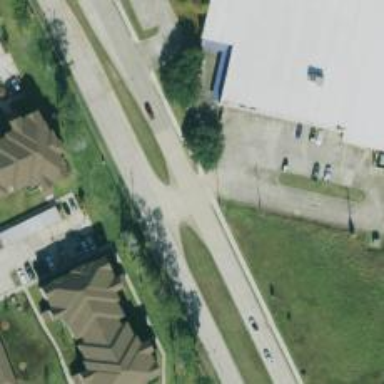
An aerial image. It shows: Secondary link road.